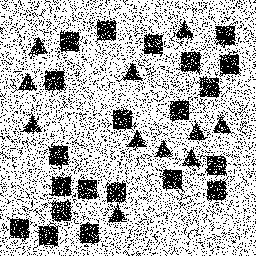
Squares: 21
Triangles: 11
Stars: 0
Total shapes: 32